Aerial crown-view tile of a tropical tree (Barro Colorado Island, Panama), acquired 20241112:
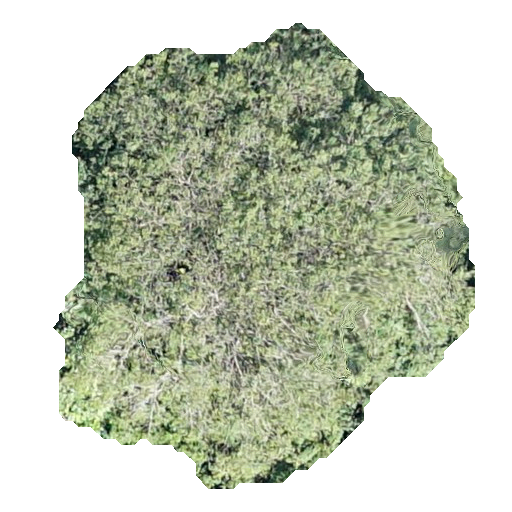
Species: Spondias radlkoferi
GBIF accepted scientific name: Spondias radlkoferi
Crown area: 218.921 m²